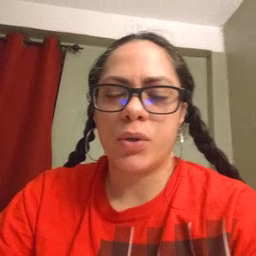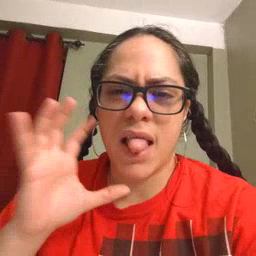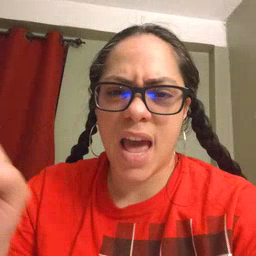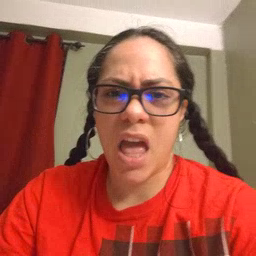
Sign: loud